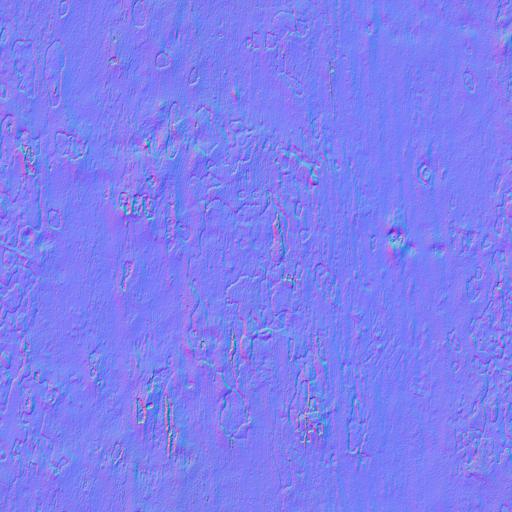
bark brown green rough